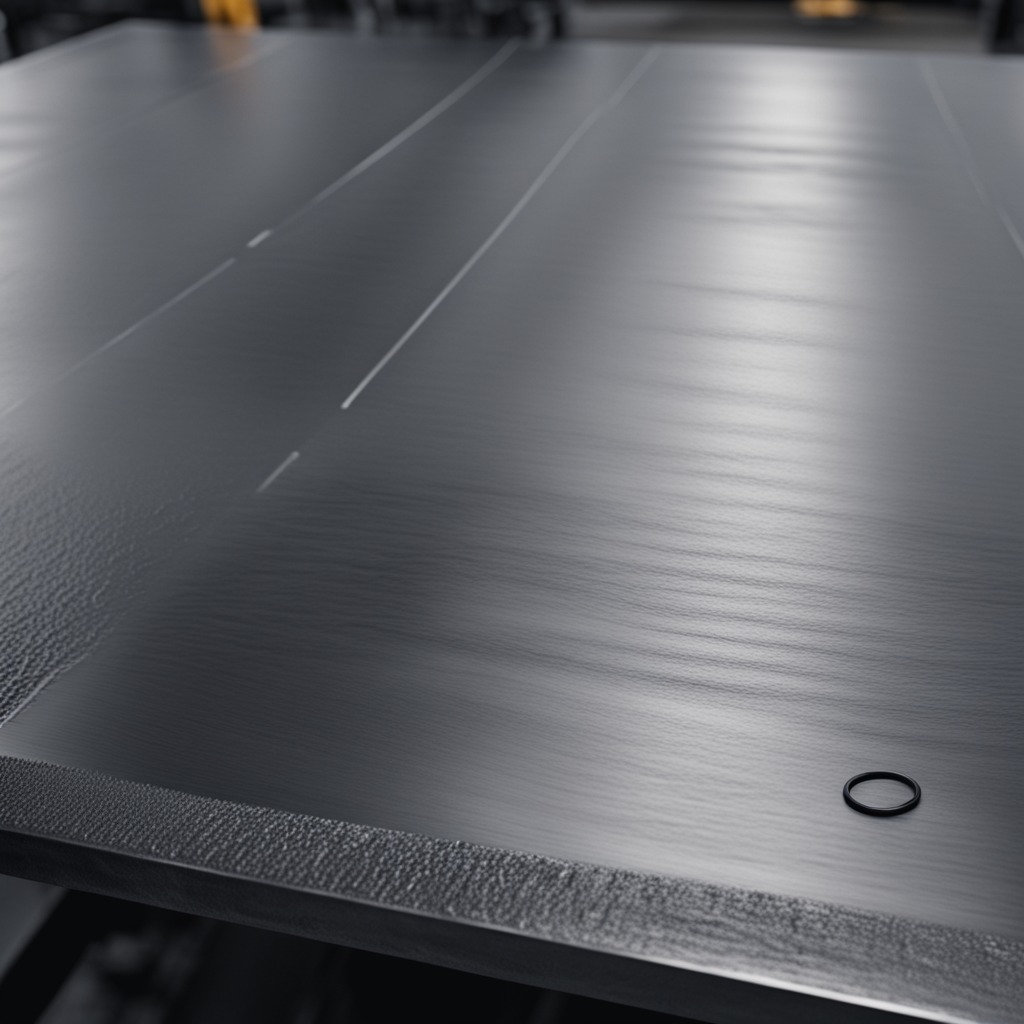
A rubber O-ring lies on a cold steel table in a mining workshop gritty textures.